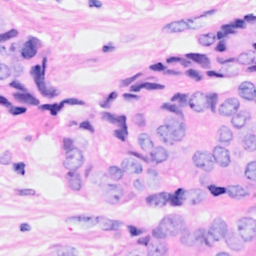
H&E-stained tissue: Breast